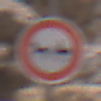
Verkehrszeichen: VerbotGespannfuhrwerke
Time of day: Midday
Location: Outdoor (Urban)
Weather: PartlyCloudy
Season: NotSpecified
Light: Natural